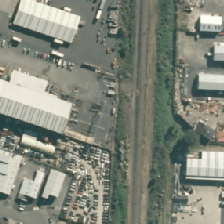
Land cover: urban_build_up